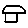
Label: house